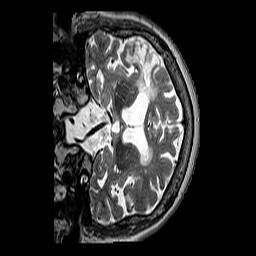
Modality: T2w
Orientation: coronal
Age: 76
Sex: female
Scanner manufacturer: siemens
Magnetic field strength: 3 T
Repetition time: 3.2 s
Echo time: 0.212 s